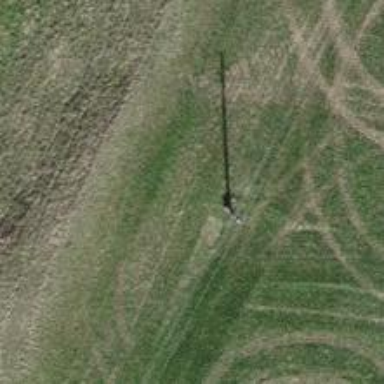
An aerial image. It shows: Power pole.